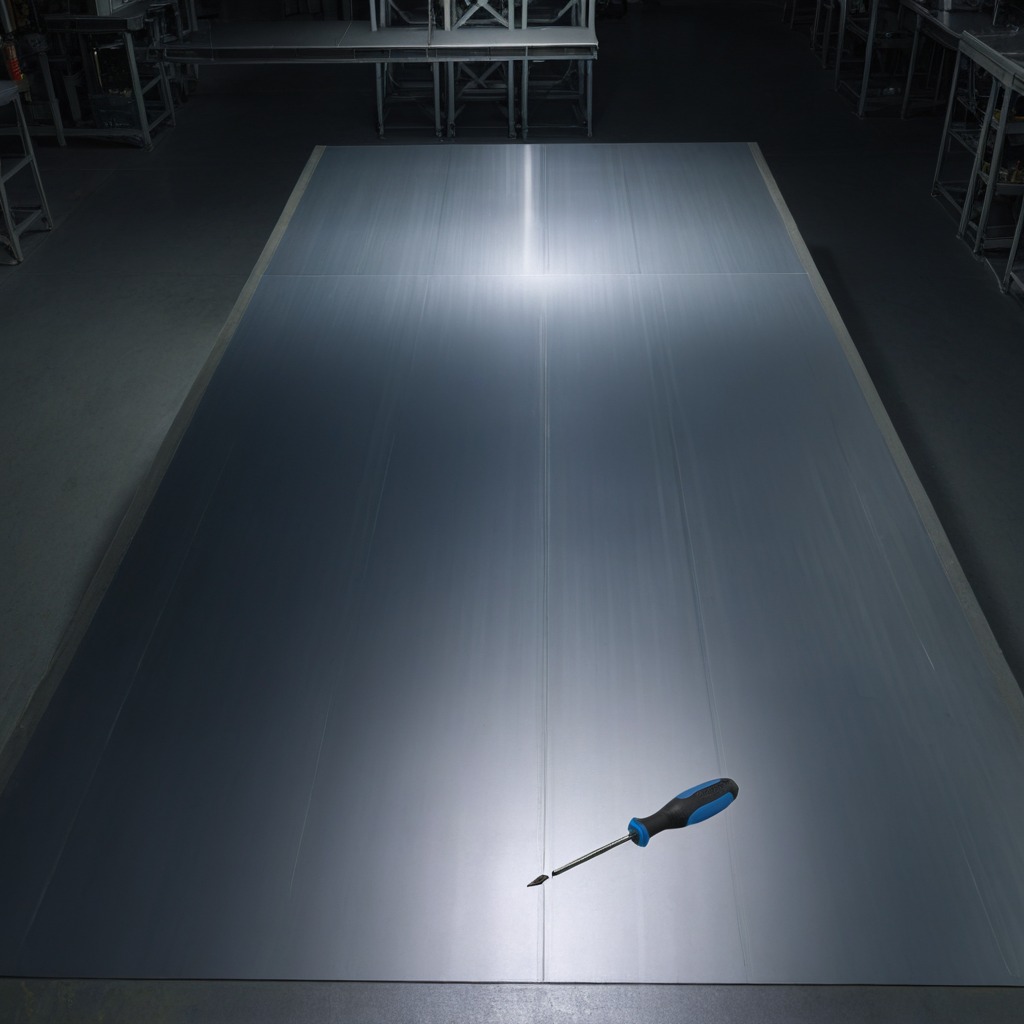
A screwdriver lying on a clean empty table in a basement in the evening soft directional lighting on the tabletop realistic grain studio-quality clarity centered framing